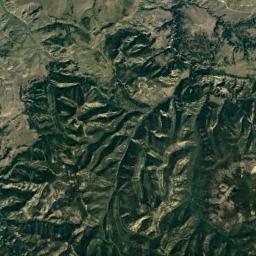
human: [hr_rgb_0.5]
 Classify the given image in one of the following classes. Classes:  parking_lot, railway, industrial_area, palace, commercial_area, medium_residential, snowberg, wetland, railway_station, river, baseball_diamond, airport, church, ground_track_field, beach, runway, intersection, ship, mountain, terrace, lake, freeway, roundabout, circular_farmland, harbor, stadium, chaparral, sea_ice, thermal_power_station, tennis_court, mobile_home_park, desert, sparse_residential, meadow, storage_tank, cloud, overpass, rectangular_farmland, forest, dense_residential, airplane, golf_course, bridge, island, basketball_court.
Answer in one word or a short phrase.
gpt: mountain